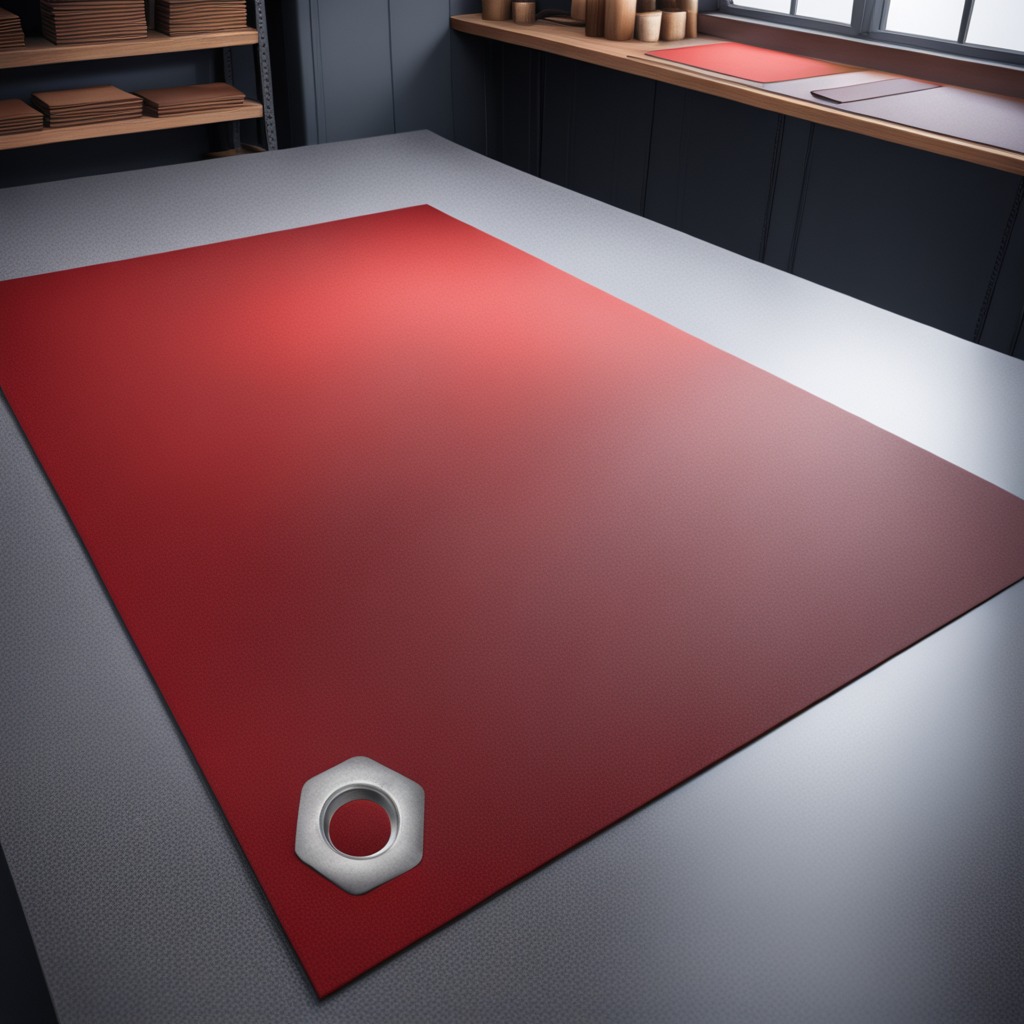
A metal nut is lying on the clean granite tabletop covered with a red rubber mat inside a workshop under bright overhead lighting crisp shadows high clarity worn but beneath the mat.